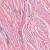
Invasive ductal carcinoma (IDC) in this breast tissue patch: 0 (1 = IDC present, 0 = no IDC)